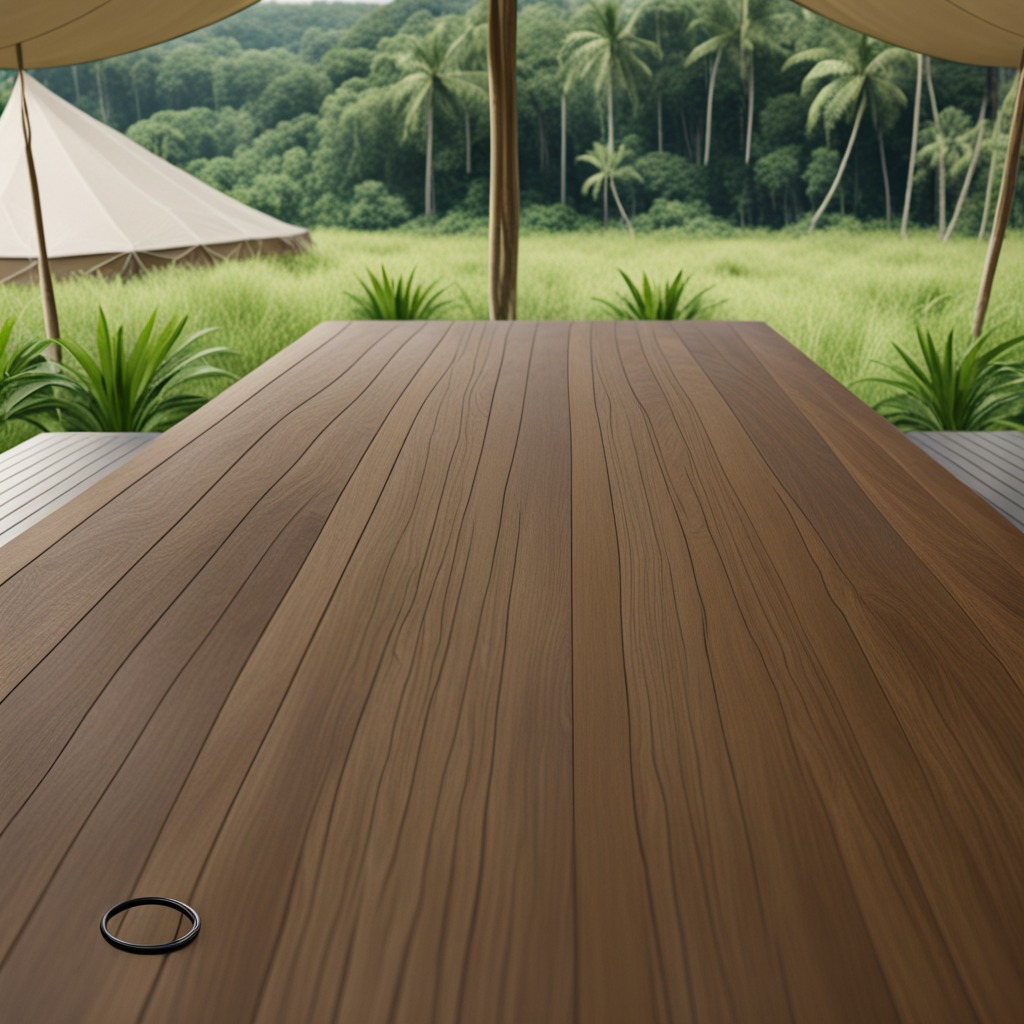
A rubber O-ring lies on the wooden table.